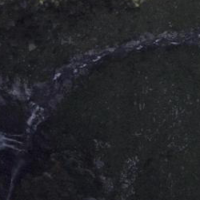
EUNIS habitat code: 45
Species observed at this site:
Achillea macrophylla